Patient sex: M
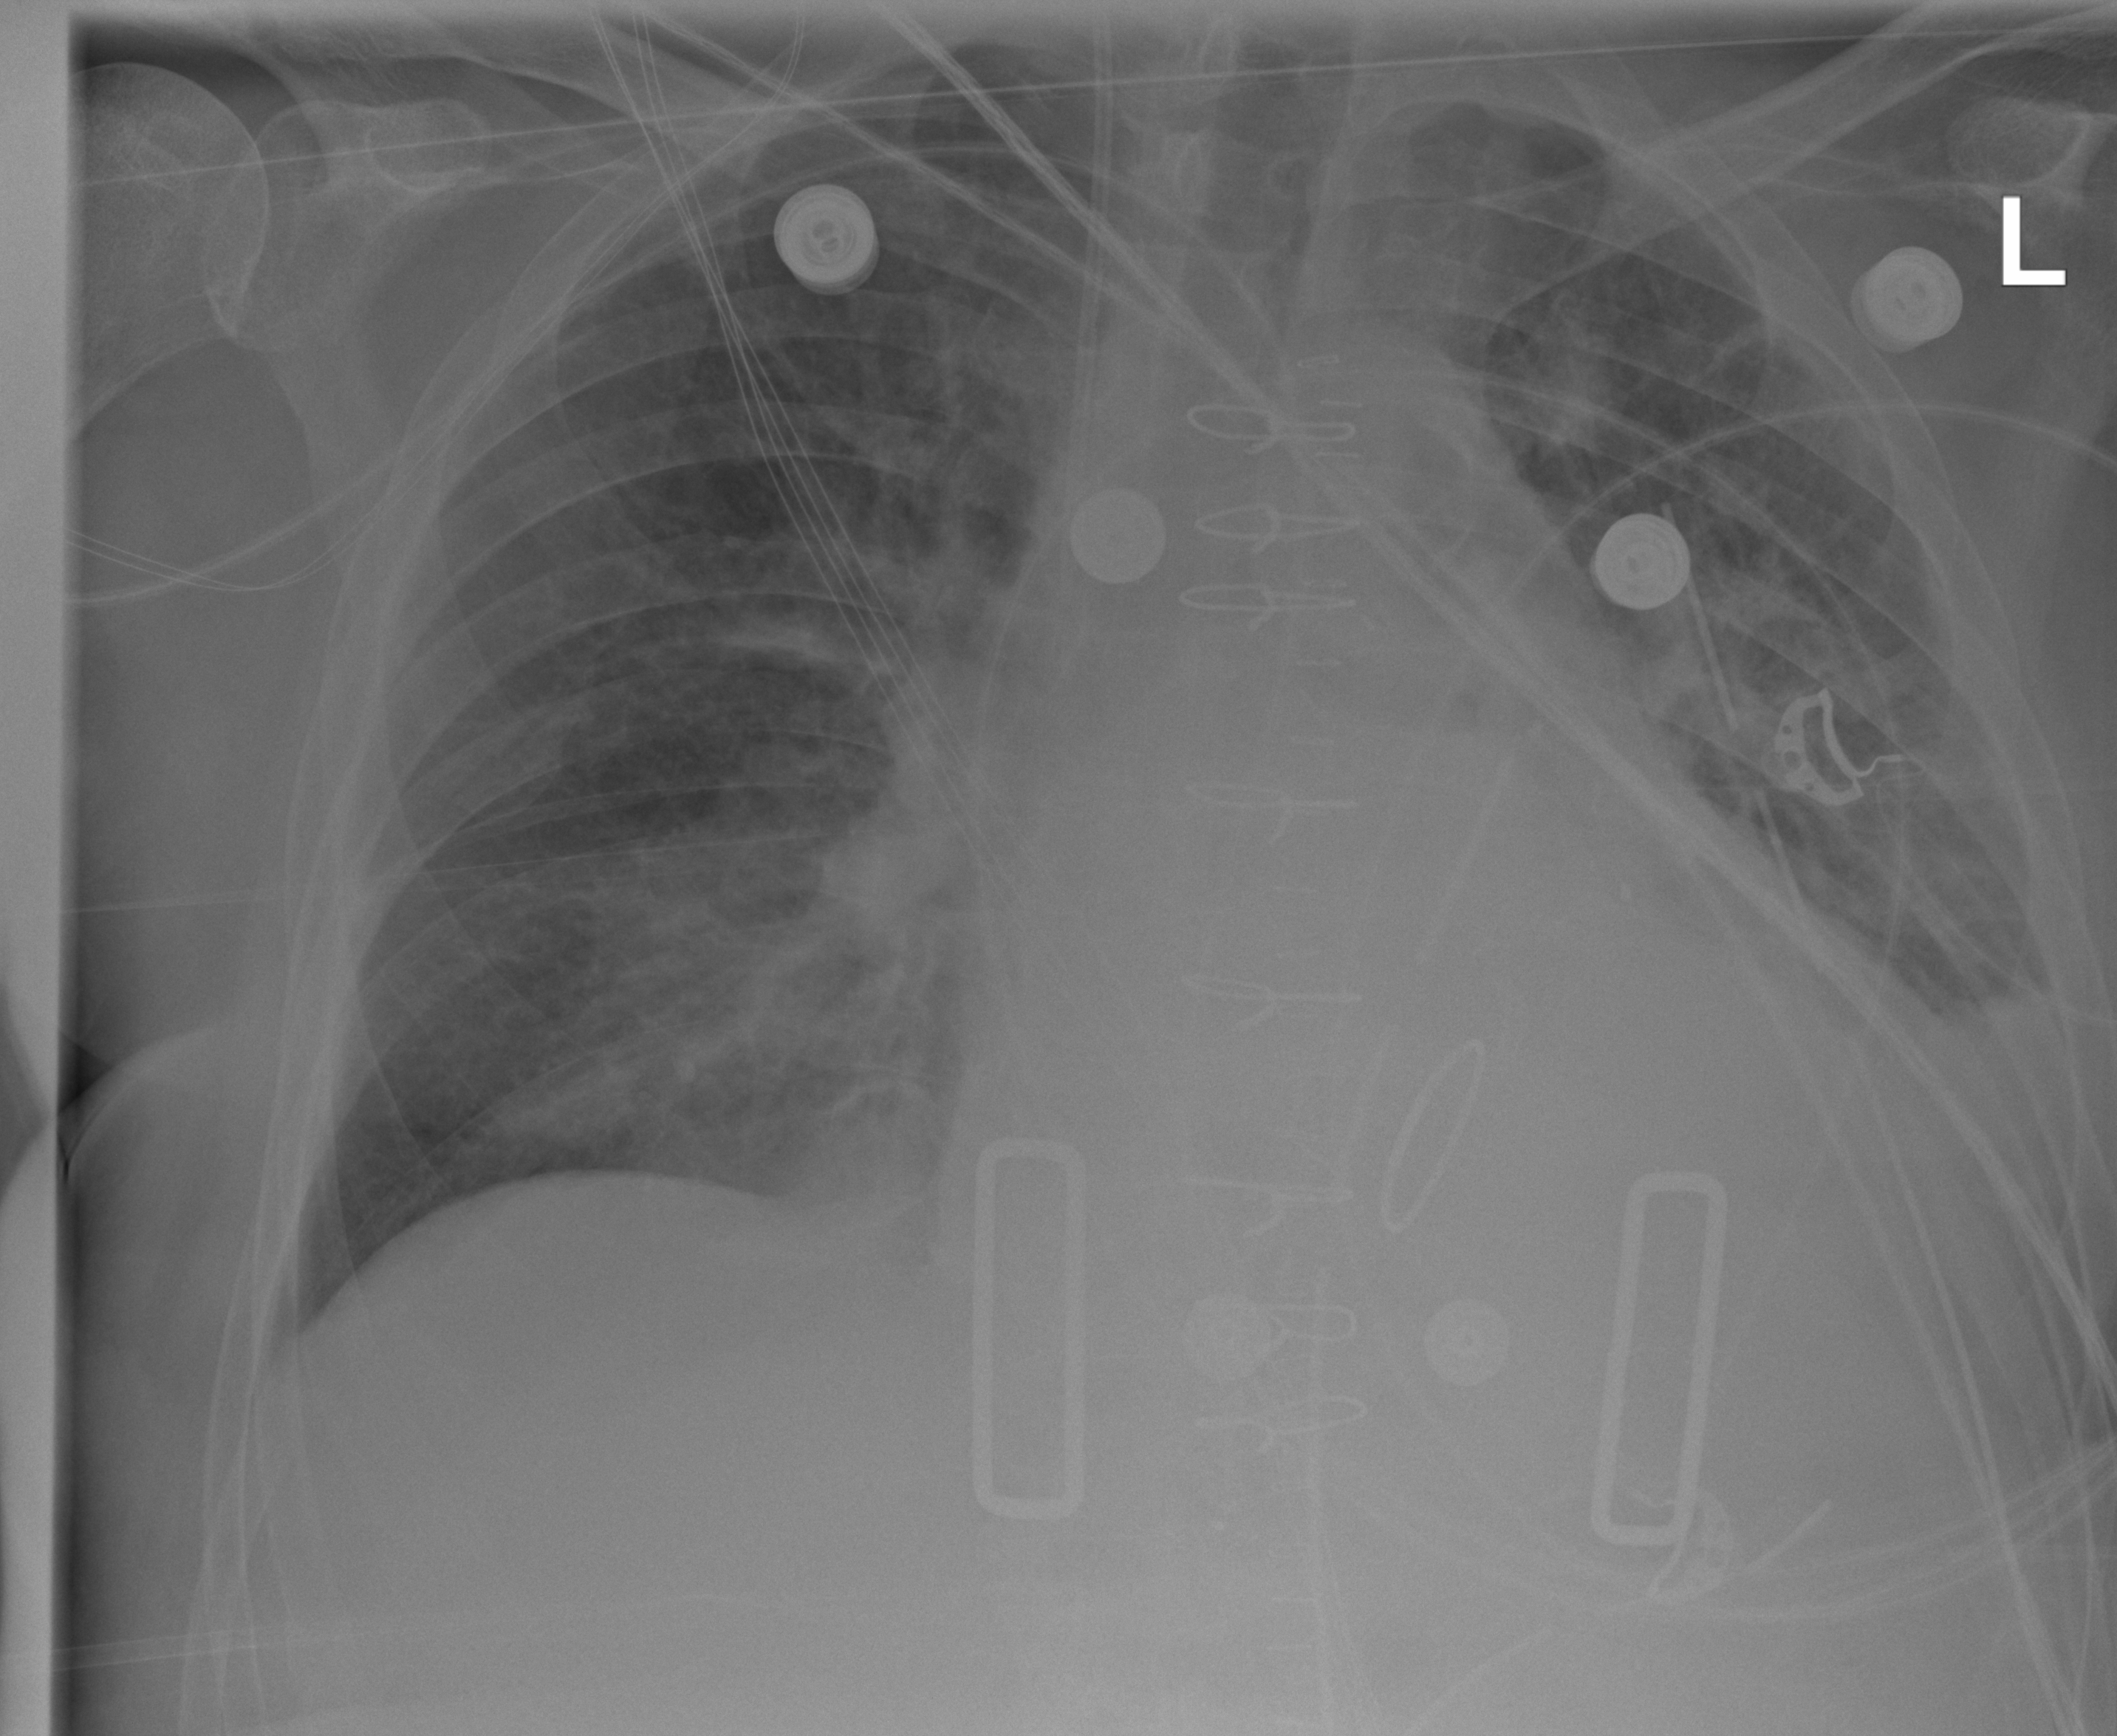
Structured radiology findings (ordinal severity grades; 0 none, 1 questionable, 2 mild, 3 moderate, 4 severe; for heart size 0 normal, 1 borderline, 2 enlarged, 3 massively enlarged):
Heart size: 3
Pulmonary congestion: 2
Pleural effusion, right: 1
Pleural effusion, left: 2
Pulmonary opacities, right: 2
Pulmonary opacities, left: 2
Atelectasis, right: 2
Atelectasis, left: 2